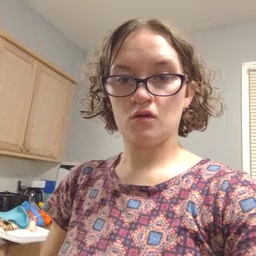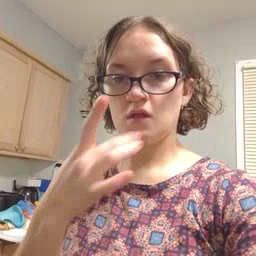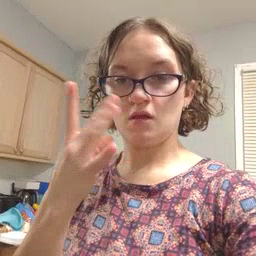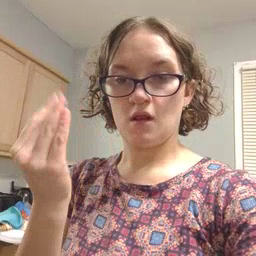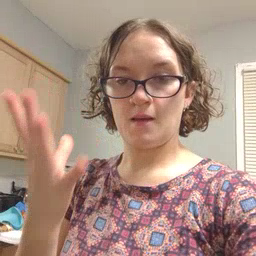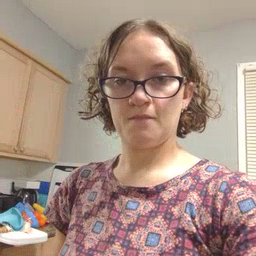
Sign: lamp